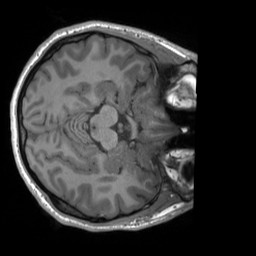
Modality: T1w
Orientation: axial
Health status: healthy
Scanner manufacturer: siemens
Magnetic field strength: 3 T
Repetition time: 1.9 s
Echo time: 0.00232 s